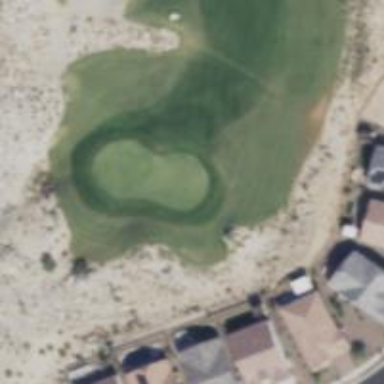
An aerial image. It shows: Golf hole.